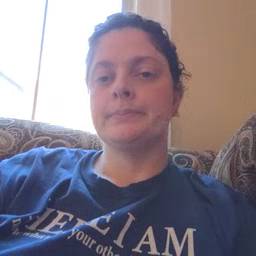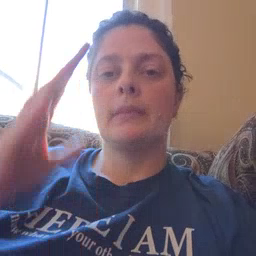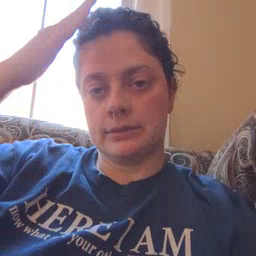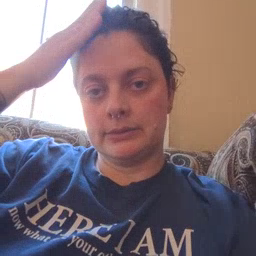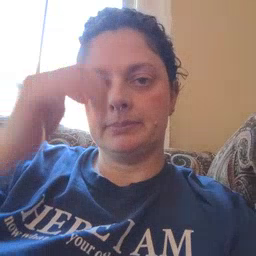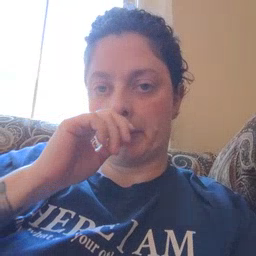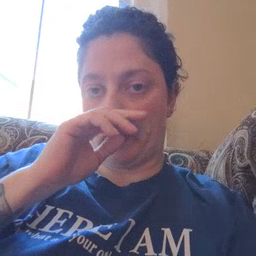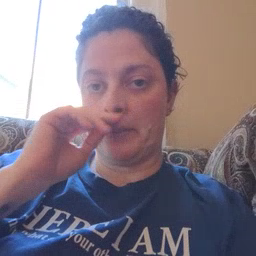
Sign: hat